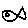
Label: fish